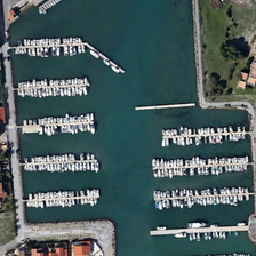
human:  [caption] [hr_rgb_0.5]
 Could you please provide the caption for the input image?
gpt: the lake is the wind picked up a layer of waves .

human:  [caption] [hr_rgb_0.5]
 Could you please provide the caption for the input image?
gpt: On the red roof.

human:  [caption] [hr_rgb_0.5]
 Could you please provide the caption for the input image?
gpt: Next to the port was a house with a red roof.

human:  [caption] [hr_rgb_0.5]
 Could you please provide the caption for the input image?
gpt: next to the harbor there was a row of houses with red roofs.

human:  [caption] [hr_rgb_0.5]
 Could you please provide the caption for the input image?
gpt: Next to the port is a row of houses with red roofs.